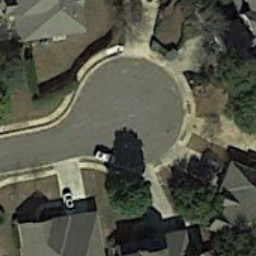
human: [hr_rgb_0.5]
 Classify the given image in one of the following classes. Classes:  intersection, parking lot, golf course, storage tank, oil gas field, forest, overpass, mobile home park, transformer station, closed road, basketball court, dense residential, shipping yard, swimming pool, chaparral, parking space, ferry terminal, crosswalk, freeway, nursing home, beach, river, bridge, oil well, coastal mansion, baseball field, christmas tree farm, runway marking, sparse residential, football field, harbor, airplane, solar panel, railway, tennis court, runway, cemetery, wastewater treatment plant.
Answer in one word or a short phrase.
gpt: closed road